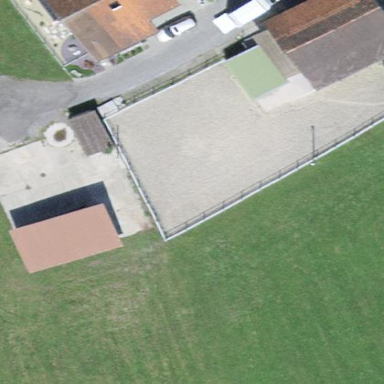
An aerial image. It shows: Equestrian pitch used for leisure and sports activities.